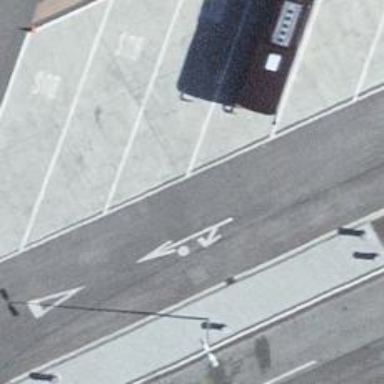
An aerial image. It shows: Asphalt parking aisle road for service vehicles.